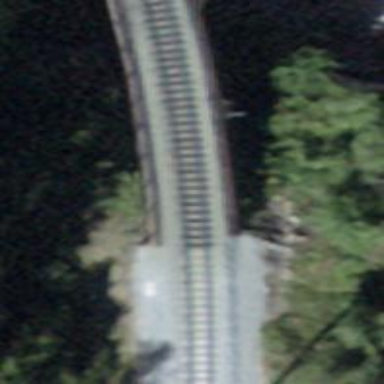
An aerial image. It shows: Narrow-gauge railway with electrified tracks and one viaduct bridge.